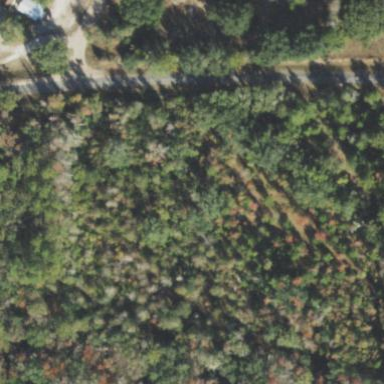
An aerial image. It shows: Mixed woodland with various types of leaves.